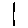
Label: line